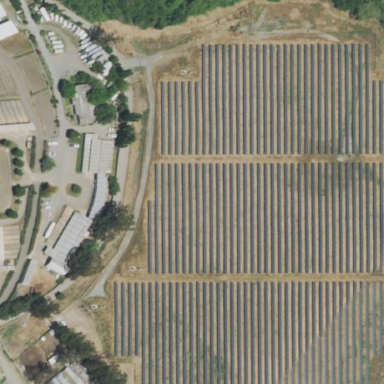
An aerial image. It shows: Solar power plant enclosed by fence.